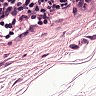
Metastatic tissue present: no